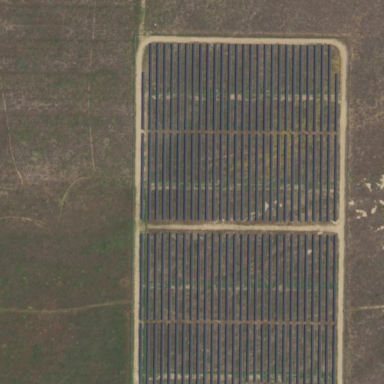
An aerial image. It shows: Solar photovoltaic power plant enclosed by fence. It generates electricity using photovoltaic panels.